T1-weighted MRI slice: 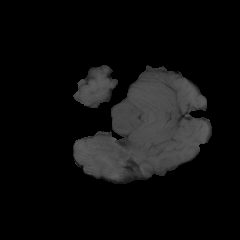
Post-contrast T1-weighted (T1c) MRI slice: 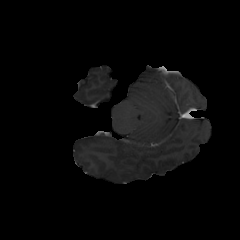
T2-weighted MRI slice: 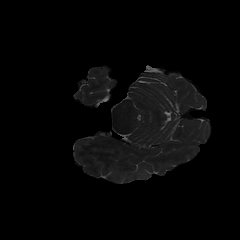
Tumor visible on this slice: no